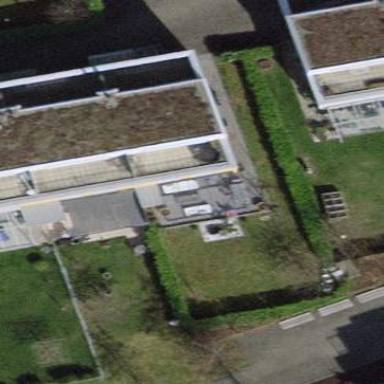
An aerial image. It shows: Terrace building.